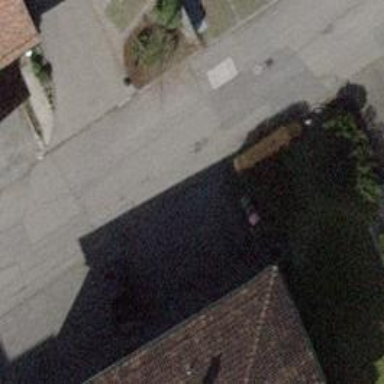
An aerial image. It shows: Smooth asphalt road in residential area.